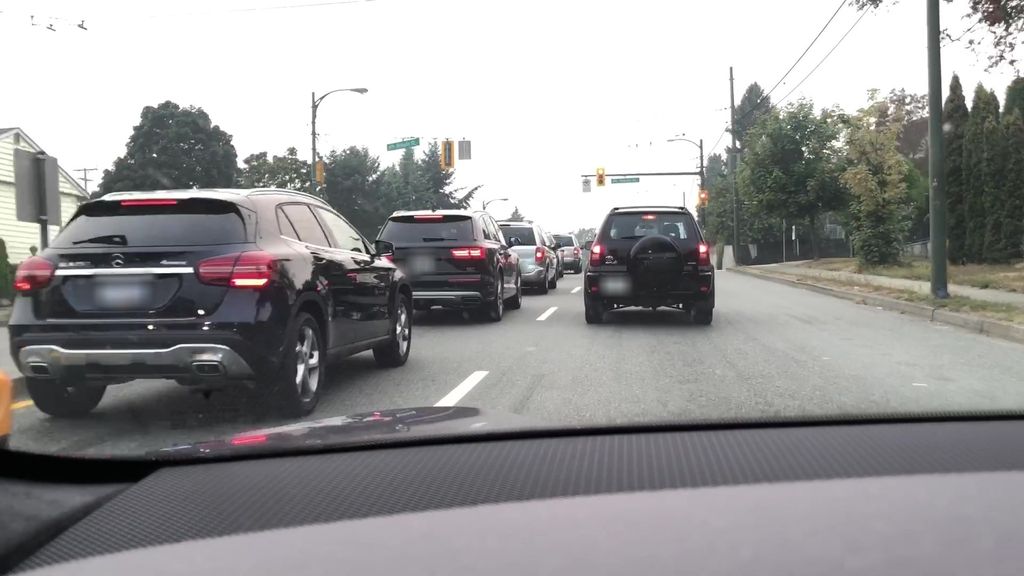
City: vancouver